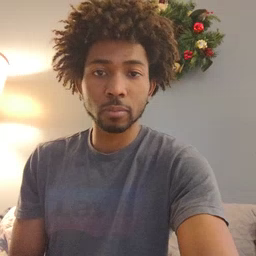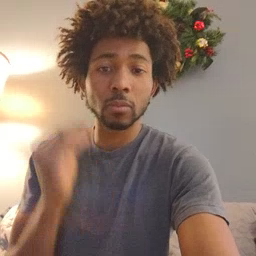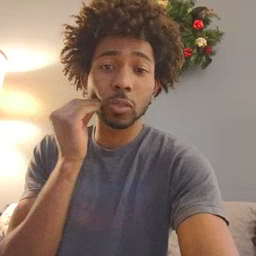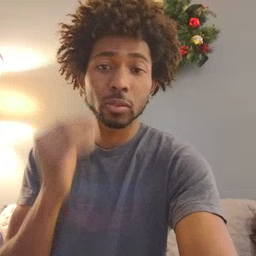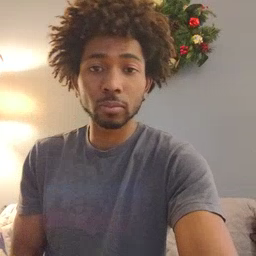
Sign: kiss